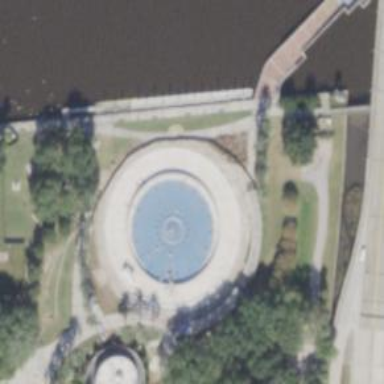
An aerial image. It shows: Pond with fountain.